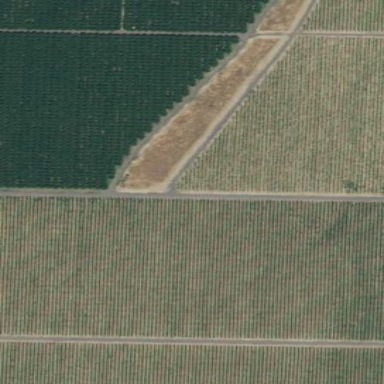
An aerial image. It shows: Vineyard growing grapes.